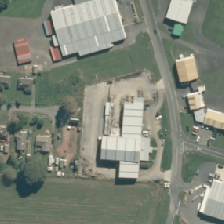
Land cover: urban_build_up